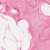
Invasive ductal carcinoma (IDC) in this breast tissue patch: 0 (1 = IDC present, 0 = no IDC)